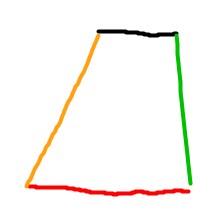
Shape: trapezoid